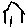
Label: house